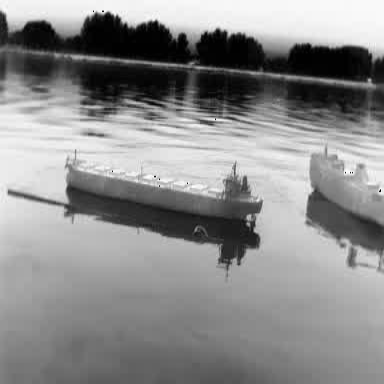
There are two objects shown in the infrared image, including a liner, and a container_ship.